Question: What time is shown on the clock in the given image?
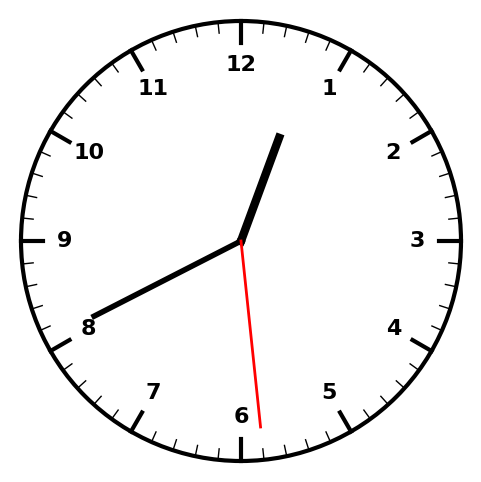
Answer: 12:40:29